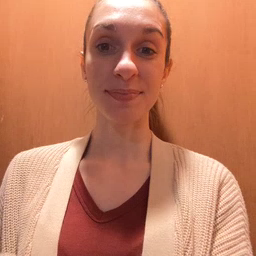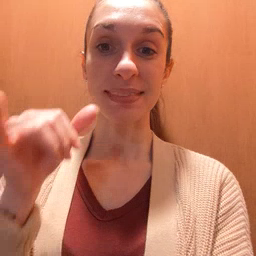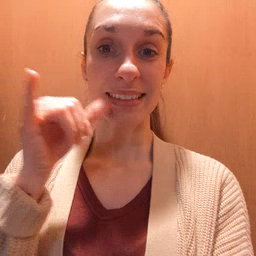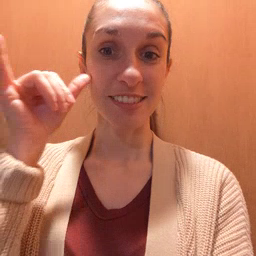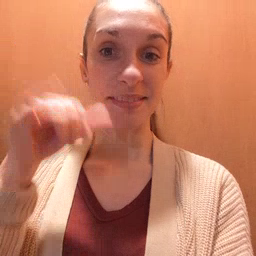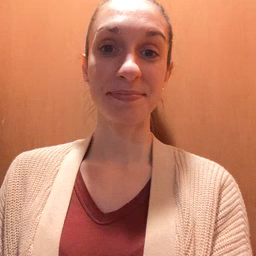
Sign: yesterday